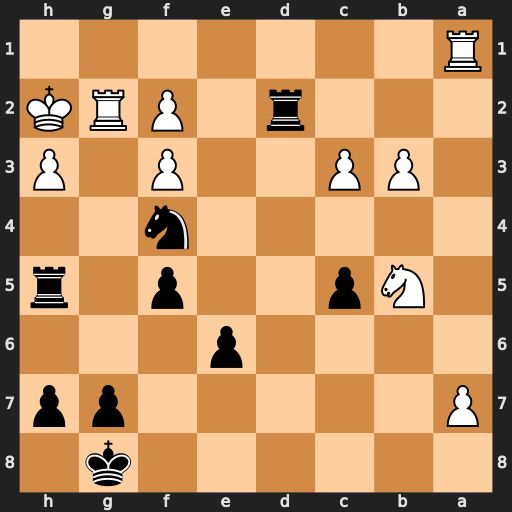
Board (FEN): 6k1/P5pp/4p3/1Np2p1r/5n2/1PP2P1P/3r1PRK/R7
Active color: b
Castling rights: -
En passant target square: -
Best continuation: Rxh3+ Kg1 Ne2+ Kf1 Rh1+ Rg1 Rxg1#